Question: i want to draw a cube an a square in a scene, both with interpolated colours. I want to use just the fragment-and vertexshader!
i can draw it with just simple one colour.
The code for that is the following
'''
<!DOCTYPE html>
[enter image description here][1]<html>
<head>
<meta charset="utf-8">
<title>GLSL - Texturen</title>
</head>
<body>
<h1>Texturen</h1>
<!-- three.js einbinden -->
<script src="js/three.min.js"></script>
<!-- Einbinden der OrbitControls, um die Darstellung mit der Maus rotieren zu konnen. -->
<script src="js/OrbitControls.js"></script>
<script type="x-shader/x-vertex" id="vertexshader">
// switch on high precision floats
#ifdef GL_ES
precision highp float;
#endif
// transmit uv coordinates to fragment shader
void main()
{
/* set fragment position */
gl_Position = projectionMatrix * modelViewMatrix * vec4(position, 1.0);
// transmit uv coordinates to fragment shader
}
</script>
<script type="x-shader/x-fragment" id="fragmentshader">
#ifdef GL_ES
precision highp float;
#endif
// transmit uv coordinates to fragment shader
void main()
{
// set color based on uv coordinates
// gl_FragColor =
gl_FragColor = vec4(1.0, 0.0, 0.0, 1.0);
}
</script>
<!-- TODO: separate Shader fur spatere getrennte Behandlung von Kugel und Wurfel -->
<script>
/* Copyright world image: By NASA/Goddard Space Flight Center [Public domain], via Wikimedia Commons */
/* Scene */
var scene = new THREE.Scene();
/* Camera */
var camera = new THREE.PerspectiveCamera(45,window.innerWidth/(window.innerHeight-150),1,1000);
camera.position.x = 0;
camera.position.y = 0;
camera.position.z = 20;
camera.lookAt(new THREE.Vector3(0,0,-10));
scene.add(camera);
/* Renderer */
var renderer = new THREE.WebGLRenderer({antialias: true});
renderer.setSize(window.innerWidth, (window.innerHeight-150));
renderer.setClearColor( 0xeeeeee);
renderer.clear();
/* Append document to HTML */
document.body.appendChild(renderer.domElement);
// load vertex shader by using the inner content of the element
// 'vertexshader'
var vShader = document.getElementById('vertexshader').textContent;
// load fragement shader by using the inner content of the element
// 'fragmentshader'
var fShader = document.getElementById('fragmentshader').textContent;
// create the shader material to use the custom vertex and fragment shaders
var shaderMaterial =
new THREE.ShaderMaterial({
vertexShader: vShader,
fragmentShader: fShader,
vertexColors: THREE.FaceColors,
});
/* definition of a sphere */
var sphereGeometry = new THREE.SphereGeometry(5, 60, 60);
// create the mesh
sphereMesh = new THREE.Mesh(sphereGeometry, shaderMaterial);
// location
sphereMesh.position.set(-8, 0, -5);
// ... and add it to the scene
scene.add(sphereMesh);
// TODO (1d): Add your code so that only the right part of the texture is shown
// for each face
// END TODO
/* definition of a cube */
var cubeGeometry = new THREE.BoxGeometry(8, 8, 8);
// create the mesh
cubeMesh = new THREE.Mesh(cubeGeometry, shaderMaterial);
// location
cubeMesh.position.set(8, 0, -5);
// ... and add it to the scene
scene.add(cubeMesh);
// OrbitControls erzeugen, um mit der Maus beliebig rotieren zu konnen
var controls = new THREE.OrbitControls(camera, renderer.domElement);
// initialize the system
init();
function render() {
requestAnimationFrame( render );
controls.update();
renderer.render( scene, camera );
}
function init() {
render();
}
</script>
'''
and the result looks like that:
<URL>
It is the cube and the square just in red!
But i want it to be interpolated colours.
Can anyone tell me how that works with the just adding something in the fragment-and vertex-shader?
The result i want to get should look like that:

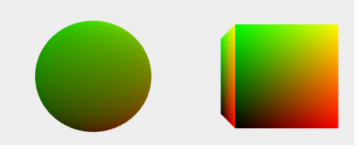
Answer: You can pass the UV coordinates from your vertex shader to your fragment shader, using a varying, and then use its 'x' and 'y' values to make 'gl_FragColor', like so:
'''
var vShader = '
varying vec2 vUv;
void main()
{
vUv = uv;
gl_Position = projectionMatrix * modelViewMatrix * vec4(position, 1.0);
}';
var fShader = '
varying vec2 vUv;
void main()
{
gl_FragColor = vec4(vUv.x, vUv.y, 0., 1.0);
}
';
'''
<URL> example r86.
PS Bonus: if you want to know more about fragment shaders, then you can visit <URL>